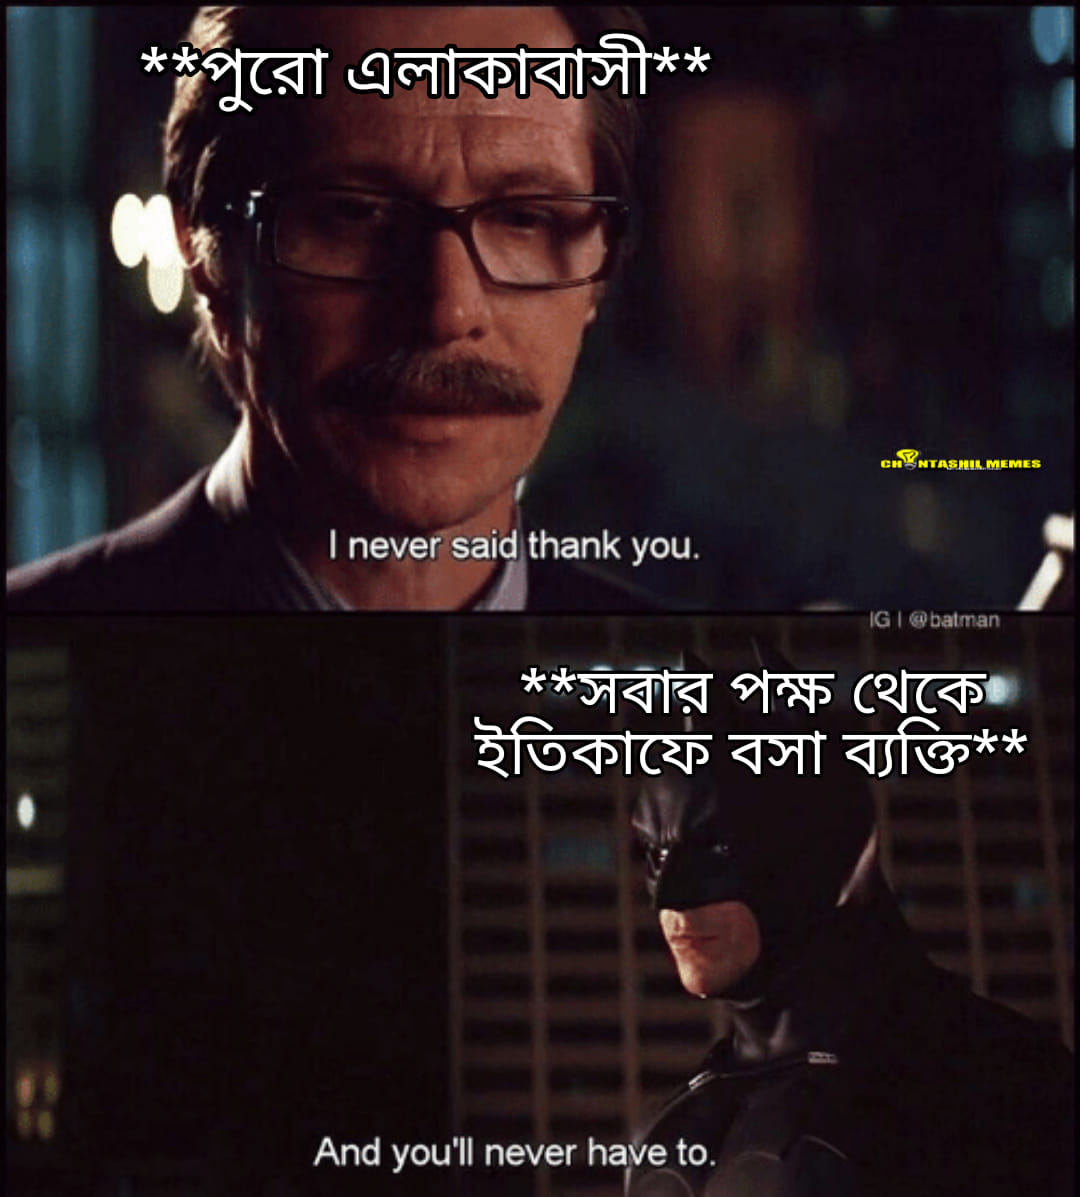
Caption: **পুরো এলাকাবাসী**  I never said thank you.      **সবার পক্ষ থেকে ইতিকাফে বসা ব্যাক্তি **     And you'll never have to.
Label: non-hate